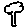
Label: tree